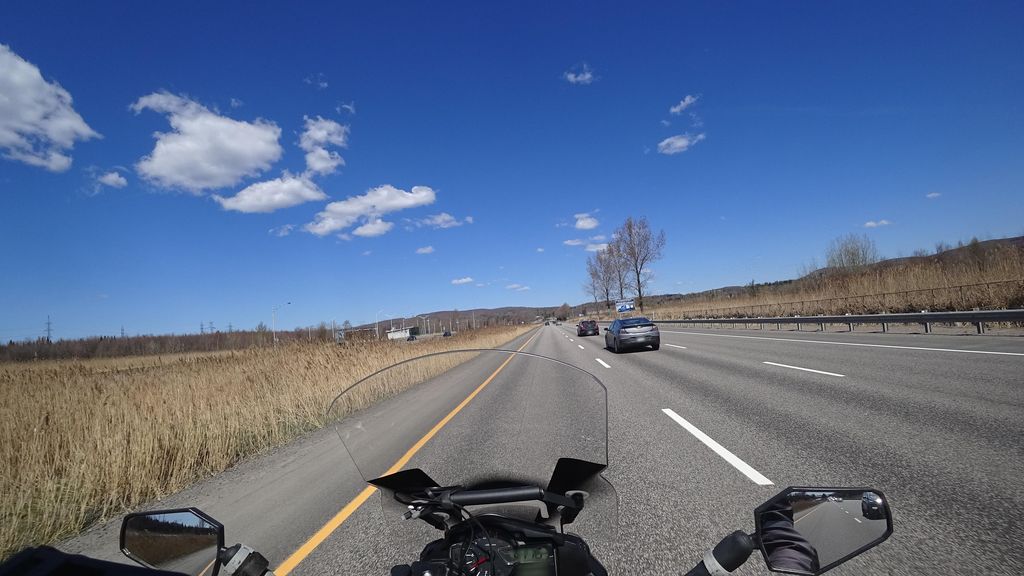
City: quebec_city